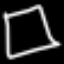
Label: square